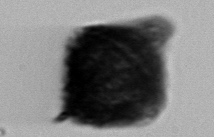
Label: Gonyaulax